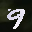
Label: 9